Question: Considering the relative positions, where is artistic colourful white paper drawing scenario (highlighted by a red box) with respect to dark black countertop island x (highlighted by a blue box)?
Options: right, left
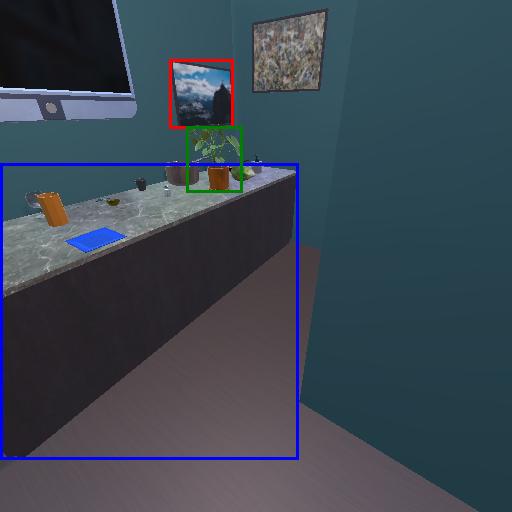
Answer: right